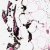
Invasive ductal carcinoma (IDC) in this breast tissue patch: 0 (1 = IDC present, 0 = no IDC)